Question: I'm trying to get the expiration date of an "Id Token" of a Firebase user but whenever I call the method, it throws a 'ClassCastException' instead of returning a value.
My configuration is:
- - 'platform('com.google.firebase:firebase-bom:26.0.0')'
Here's a sample code of the steps:
'''
// Please consider the case of an existing logged in user with a valid "Id Token"
FirebaseAuth.getInstance().getCurrentUser().getIdToken(false).addOnCompleteListener(new OnCompleteListener<GetTokenResult>() {
@Override
public void onComplete(@NonNull Task<GetTokenResult> task) {
GetTokenResult idTokenInstance = task.getResult();
String idTokenString = idTokenInstance.getToken();
// This line crashes
long expiration = idTokenInstance.getExpirationTimestamp()
}
});
'''
Also the stacktrace:
'''
E/AndroidRuntime: FATAL EXCEPTION: main
Process: br.com.muambator.android, PID: 2694
java.lang.RuntimeException: Unable to create application br.com.muambator.android.ui.application.MuambatorApplication: java.lang.ClassCastException: java.lang.Double cannot be cast to java.lang.Integer
at android.app.ActivityThread.handleBindApplication(ActivityThread.java:4702)
at android.app.ActivityThread.access$1500(ActivityThread.java:162)
at android.app.ActivityThread$H.handleMessage(ActivityThread.java:1409)
at android.os.Handler.dispatchMessage(Handler.java:102)
at android.os.Looper.loop(Looper.java:135)
at android.app.ActivityThread.main(ActivityThread.java:5421)
at java.lang.reflect.Method.invoke(Native Method)
at java.lang.reflect.Method.invoke(Method.java:372)
at com.android.internal.os.ZygoteInit$MethodAndArgsCaller.run(ZygoteInit.java:914)
at com.android.internal.os.ZygoteInit.main(ZygoteInit.java:707)
Caused by: java.lang.ClassCastException: java.lang.Double cannot be cast to java.lang.Integer
at com.google.firebase.auth.GetTokenResult.zza(com.google.firebase:firebase-auth-interop@@19.0.0:18)
at com.google.firebase.auth.GetTokenResult.getExpirationTimestamp(com.google.firebase:firebase-auth-interop@@19.0.0:6)
at br.com.muambator.android.model.User.isIdTokenExpired(User.java:56)
at io.bode.social.AuthUtil.updateFirebaseIdToken(AuthUtil.java:90)
at br.com.muambator.android.ui.application.MuambatorApplication.onCreate(MuambatorApplication.java:150)
at android.app.Instrumentation.callApplicationOnCreate(Instrumentation.java:1012)
at android.app.ActivityThread.handleBindApplication(ActivityThread.java:4699)
at android.app.ActivityThread.access$1500(ActivityThread.java:162)
at android.app.ActivityThread$H.handleMessage(ActivityThread.java:1409)
at android.os.Handler.dispatchMessage(Handler.java:102)
at android.os.Looper.loop(Looper.java:135)
at android.app.ActivityThread.main(ActivityThread.java:5421)
at java.lang.reflect.Method.invoke(Native Method)
at java.lang.reflect.Method.invoke(Method.java:372)
at com.android.internal.os.ZygoteInit$MethodAndArgsCaller.run(ZygoteInit.java:914)
at com.android.internal.os.ZygoteInit.main(ZygoteInit.java:707)
'''
And a screenshot of the evaluation:

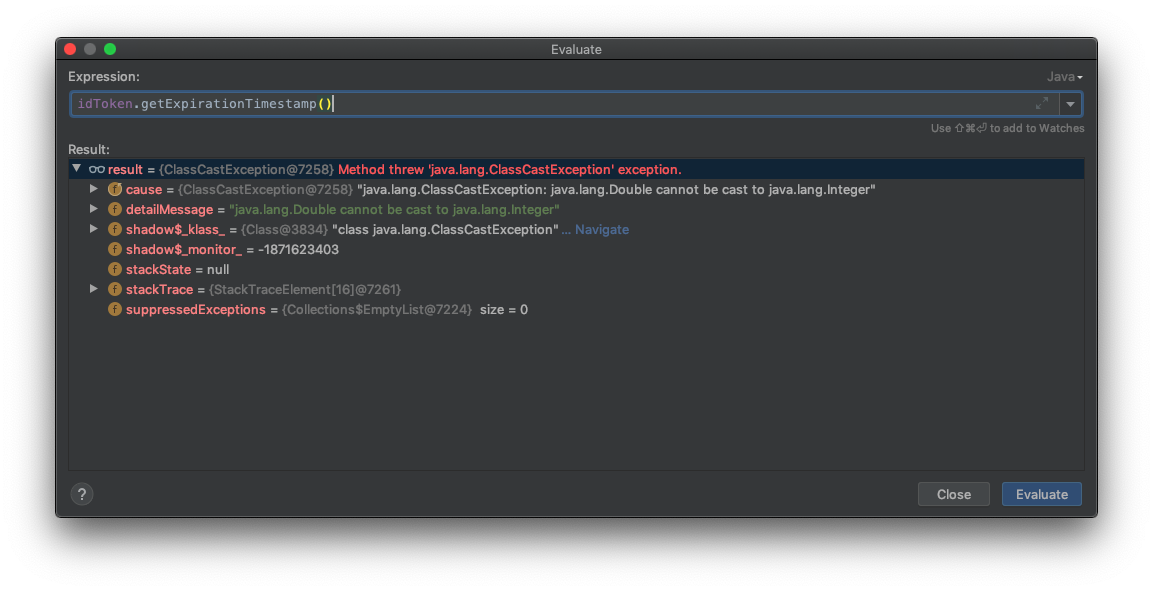
Answer: I've posted this problem in the library's GitHub page and it's under investigation by the team:
<URL>
There is a workaround which is to get the complete dictionary of information about the token and then extract the expiration timestamp from it, like so:
'''
GetTokenResult idToken = task.getResult();
// Expiration timestamp
long expiration = ((Double) idToken.getClaims().get("exp")).longValue()
// If you want to compare with the current time
// From 'import java.util.Calendar;'
long now = Calendar.getInstance().getTimeInMillis() / 1000;
boolean hasExpired = expiration < now;
'''